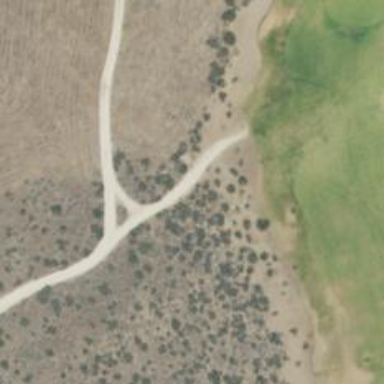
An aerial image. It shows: Service road designated as golf cart path.